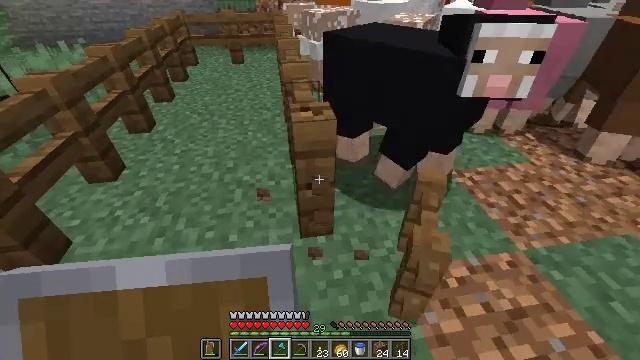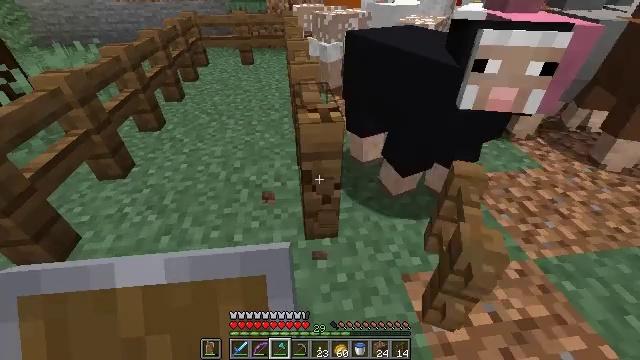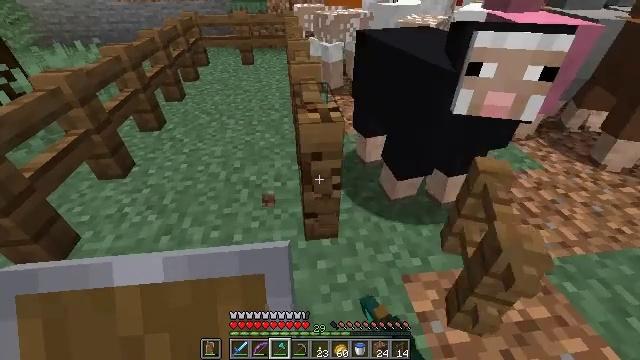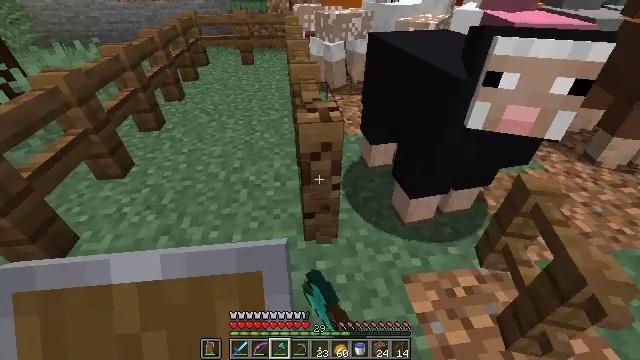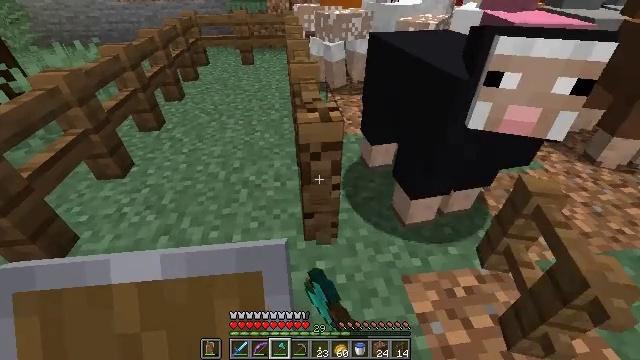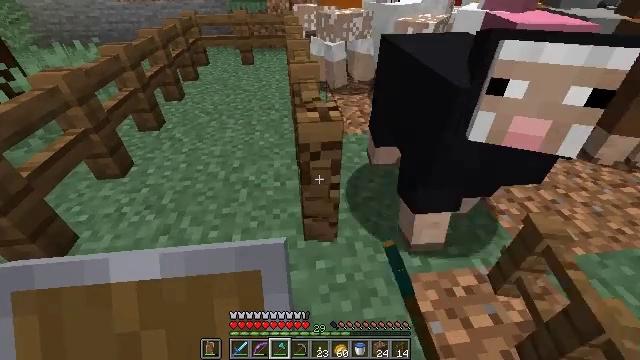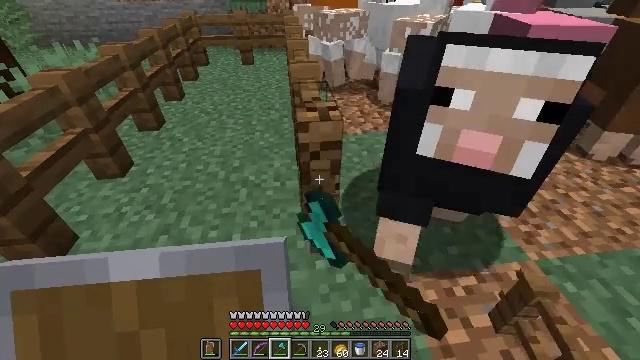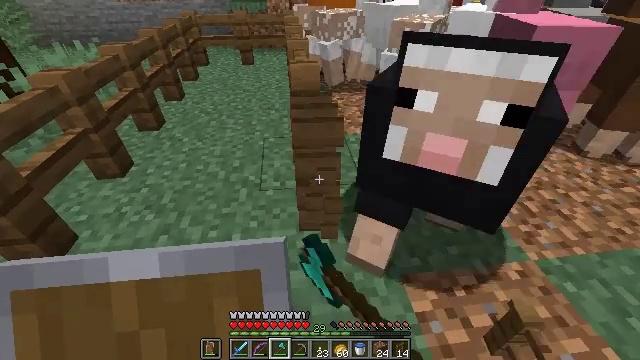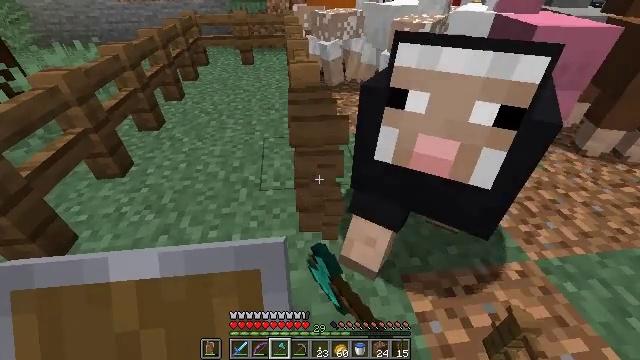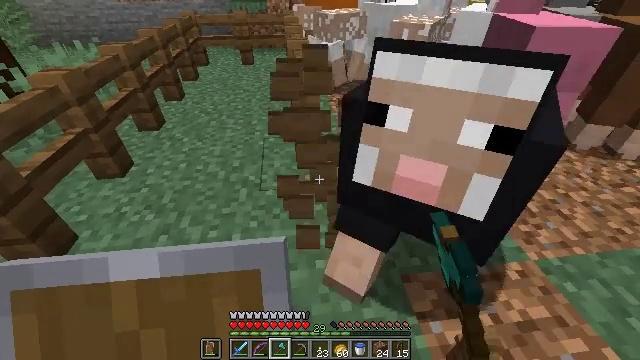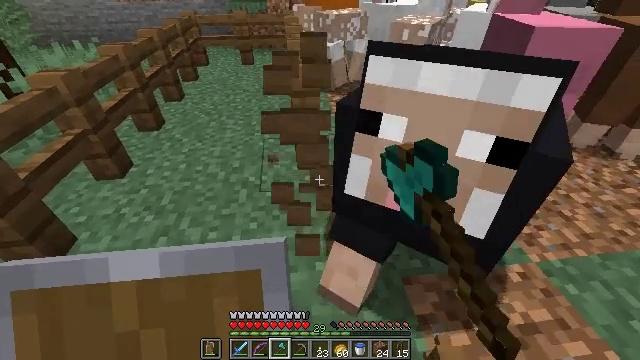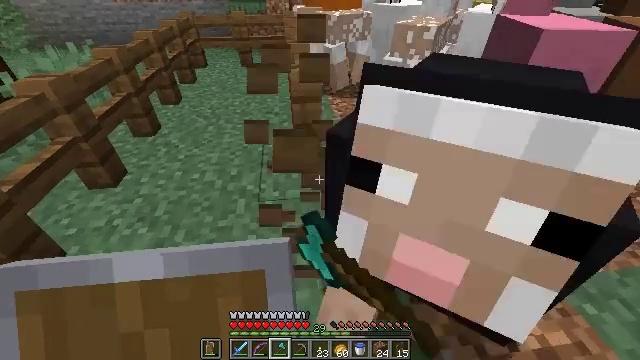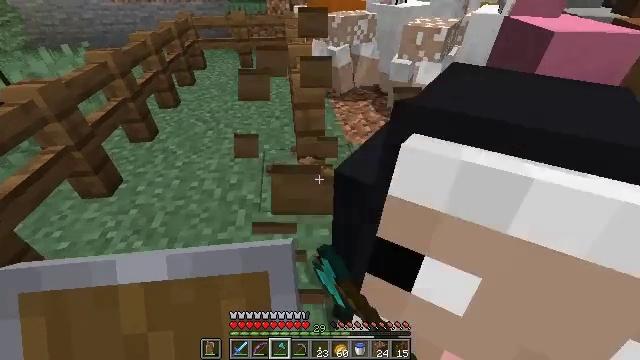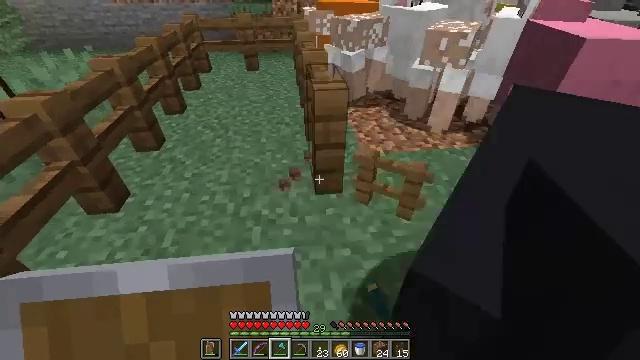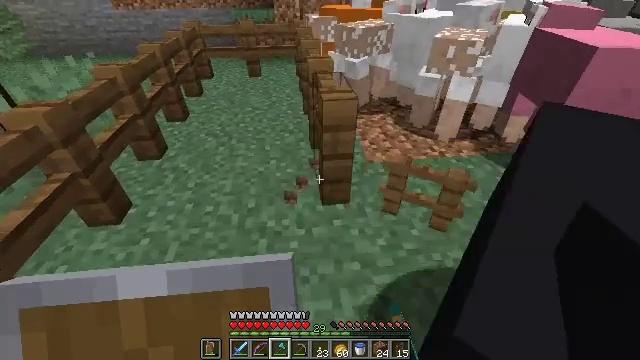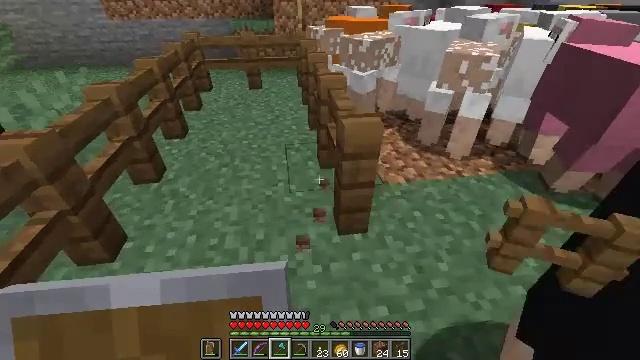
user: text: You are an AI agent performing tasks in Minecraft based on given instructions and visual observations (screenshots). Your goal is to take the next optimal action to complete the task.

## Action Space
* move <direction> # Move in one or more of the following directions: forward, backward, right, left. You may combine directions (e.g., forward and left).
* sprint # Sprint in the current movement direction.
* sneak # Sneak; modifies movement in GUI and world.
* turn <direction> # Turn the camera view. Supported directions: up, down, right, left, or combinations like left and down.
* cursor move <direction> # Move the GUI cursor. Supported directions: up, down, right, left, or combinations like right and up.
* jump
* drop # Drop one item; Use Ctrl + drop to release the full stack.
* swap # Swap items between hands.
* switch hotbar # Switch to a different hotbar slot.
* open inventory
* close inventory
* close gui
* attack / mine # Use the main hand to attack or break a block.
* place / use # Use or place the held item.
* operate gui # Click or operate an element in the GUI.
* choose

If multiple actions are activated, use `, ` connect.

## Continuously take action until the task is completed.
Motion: motion action
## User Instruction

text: Attack the spruce fence to dismantle it.
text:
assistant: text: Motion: turn left, attack / mine
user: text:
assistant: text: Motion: attack / mine
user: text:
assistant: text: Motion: attack / mine
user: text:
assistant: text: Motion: attack / mine
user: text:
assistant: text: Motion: attack / mine
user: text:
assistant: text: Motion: attack / mine
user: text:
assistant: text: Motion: attack / mine
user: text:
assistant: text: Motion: attack / mine
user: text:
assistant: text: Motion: attack / mine
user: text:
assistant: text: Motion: move forward, attack / mine
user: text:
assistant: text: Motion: move forward, attack / mine
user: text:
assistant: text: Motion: move forward and move left, attack / mine
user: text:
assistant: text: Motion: move forward and move left
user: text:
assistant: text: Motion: move forward and move left
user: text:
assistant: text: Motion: move forward, turn right and up
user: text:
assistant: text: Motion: move forward, turn right and up
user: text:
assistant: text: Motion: move forward, turn right and down
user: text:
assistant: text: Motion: turn right
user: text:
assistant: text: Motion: turn right
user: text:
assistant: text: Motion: turn right and down
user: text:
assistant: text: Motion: turn right and down, attack / mine
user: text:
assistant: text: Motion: attack / mine
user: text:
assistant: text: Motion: attack / mine
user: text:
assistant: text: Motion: turn left, attack / mine
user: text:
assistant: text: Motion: turn left, attack / mine
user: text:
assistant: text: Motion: attack / mine
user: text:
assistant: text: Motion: attack / mine
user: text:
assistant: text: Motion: attack / mine
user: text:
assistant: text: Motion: attack / mine
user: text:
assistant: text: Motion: move forward, turn left, attack / mine